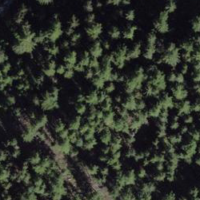
EUNIS habitat code: 43
Species observed at this site:
Oxalis acetosella